Question: I am working on a game and I need to convert my binary tile id set into a switch statement so I can grab the correct tile from the sprite sheet.
I need to convert this list which contains all the possible tiles I would need from 255 to just 48 or so Tiles into a integer that I can use to get my tile id.
Can I get some help on starting this statement?
Also a x means that it doesn't matter what bit is set there.
EDIT: Should also say that this is a 8 bit number DCBA4321

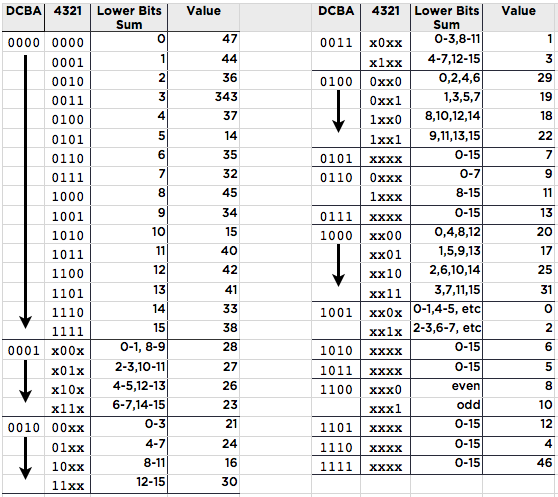
Answer: I'd recomment to create a static array of 256 values for each possible combination like this:
'''
static final int[] DCBA4321_TO_VALUE = {
// 0000
47, 44, 36,343, 37, 14, 35, 32, 45, 34, 15, 40, 42, 41, 33, 38,
// 0001
28, 28, 27, 27, 26, 26, 23, 23, 28, 28, 27, 27, 26, 26, 23, 23,
// 0010
21, 21, 21, 21, 24, 24, 24, 24, 16, 16, 16, 16, 30, 30, 30, 30,
// 0011
1, 1, 1, 1, 3, 3, 3, 3, 1, 1, 1, 1, 3, 3, 3, 3,
...
};
'''
Having such array you can simply join your DCBA and 4321 values using bitwise shift and add and map it to value. This seems to be the fastest approach for me
'''
int getValue(int DCBA, int num) {
return DCBA4321_TO_VALUE[(DCBA << 4)+num];
}
'''